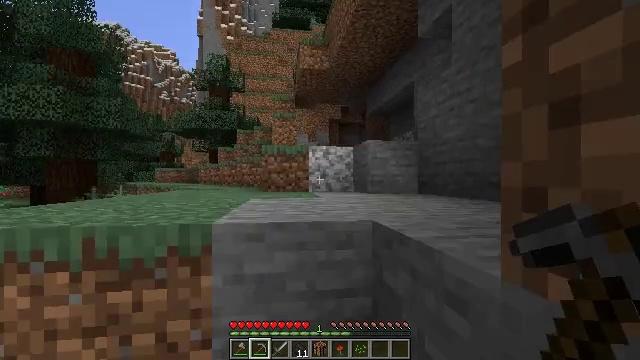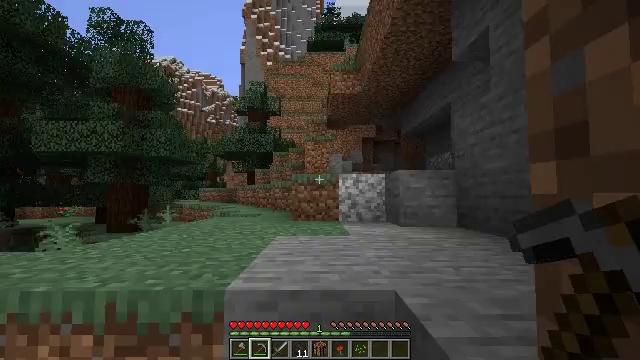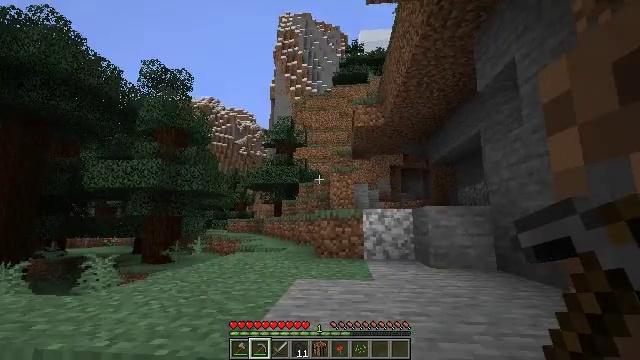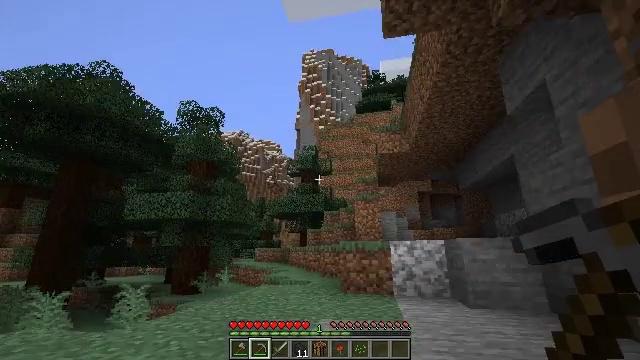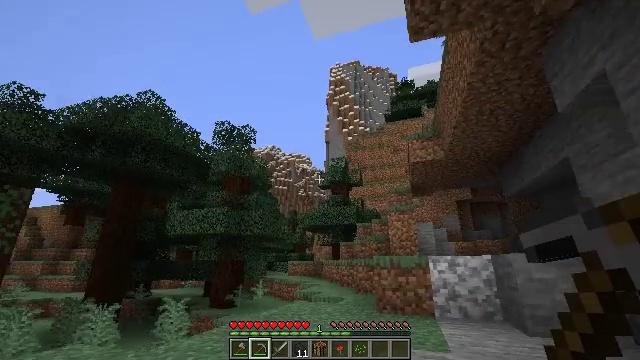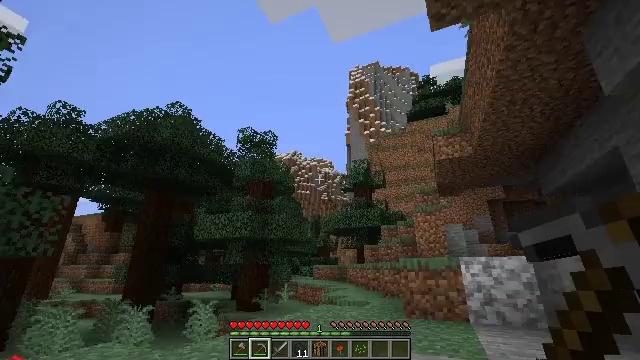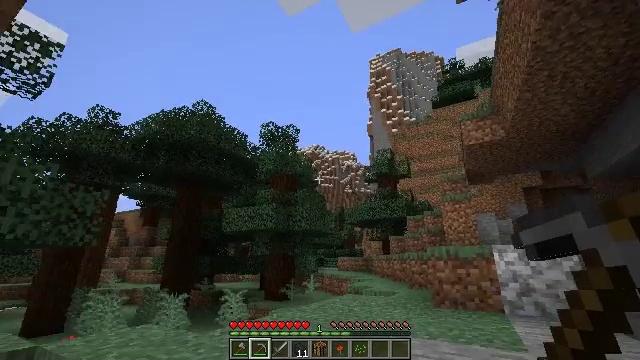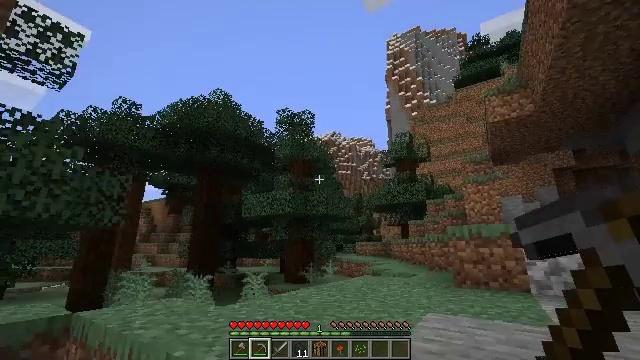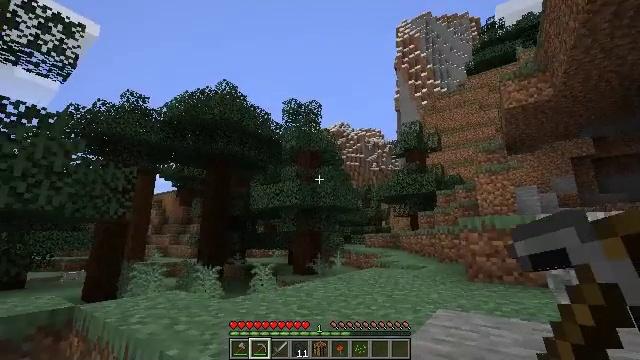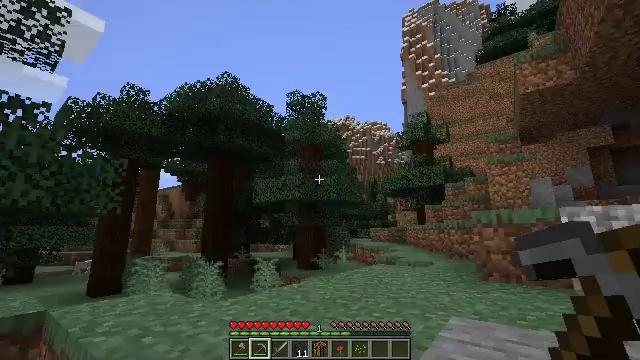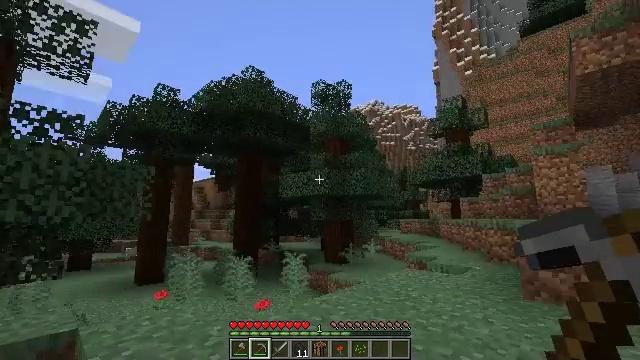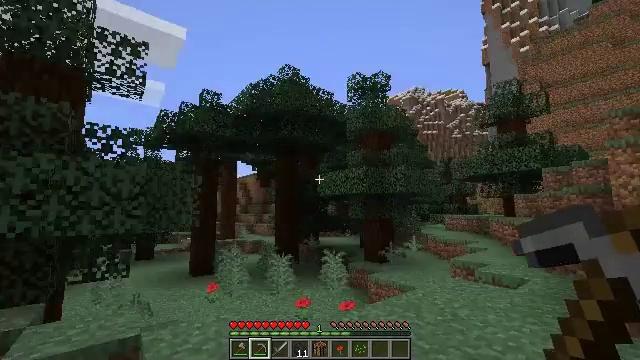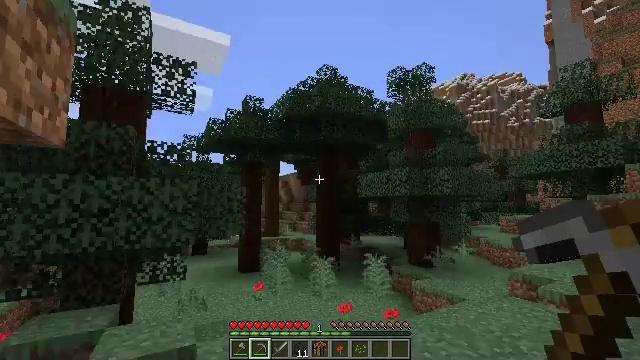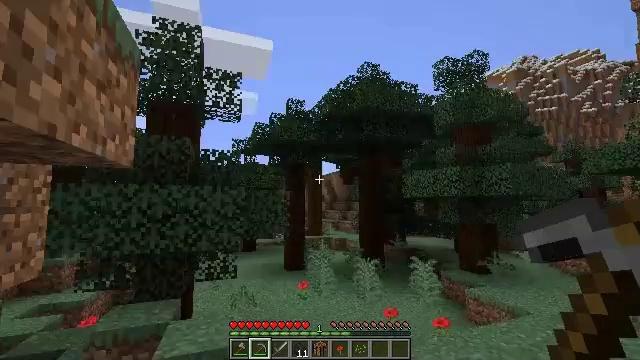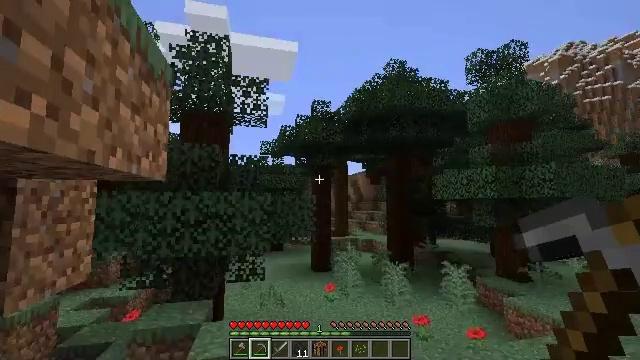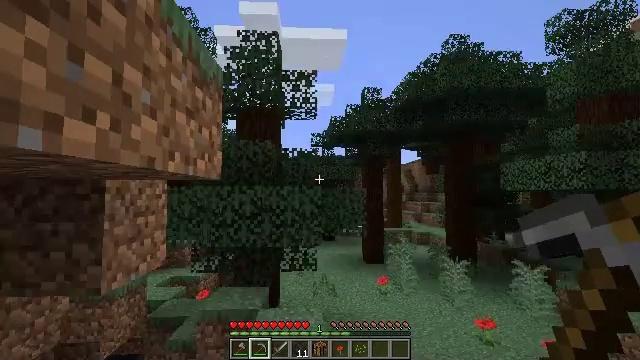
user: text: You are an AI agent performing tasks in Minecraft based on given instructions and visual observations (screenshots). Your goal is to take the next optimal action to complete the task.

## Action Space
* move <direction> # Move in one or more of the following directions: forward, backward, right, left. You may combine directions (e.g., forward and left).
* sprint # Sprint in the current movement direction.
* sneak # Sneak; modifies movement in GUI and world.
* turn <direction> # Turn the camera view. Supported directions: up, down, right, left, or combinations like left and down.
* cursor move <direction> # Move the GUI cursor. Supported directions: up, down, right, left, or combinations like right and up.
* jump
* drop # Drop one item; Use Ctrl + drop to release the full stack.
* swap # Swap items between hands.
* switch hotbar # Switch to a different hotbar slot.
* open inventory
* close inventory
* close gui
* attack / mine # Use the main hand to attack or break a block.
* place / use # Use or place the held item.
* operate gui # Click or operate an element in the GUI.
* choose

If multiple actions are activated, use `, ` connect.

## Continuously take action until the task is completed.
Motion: motion action
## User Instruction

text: Remove the large fern from the terrain.
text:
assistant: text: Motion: move forward, turn left and up, jump
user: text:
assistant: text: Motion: move forward, turn left and up, jump
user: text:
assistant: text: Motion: move forward, turn left and up, jump
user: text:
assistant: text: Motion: move forward, turn left and up
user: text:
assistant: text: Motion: move forward, turn left
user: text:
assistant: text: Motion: move forward, turn left and down
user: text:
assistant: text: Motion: move forward, turn left and down
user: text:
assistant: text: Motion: move forward, turn left and down
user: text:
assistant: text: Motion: move forward and move right, turn left and down
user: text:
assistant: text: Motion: move forward and move right, turn left and down, jump
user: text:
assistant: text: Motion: move forward and move right, turn left and down, jump
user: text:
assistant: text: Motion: move forward and move right, turn left and down, jump
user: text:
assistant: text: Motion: move forward, turn left, jump
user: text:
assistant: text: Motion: move forward, turn left, jump
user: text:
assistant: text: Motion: move forward, turn left and down
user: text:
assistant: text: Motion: move forward, turn left and down
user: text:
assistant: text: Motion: move forward, turn left and down
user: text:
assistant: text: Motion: move forward, turn left and down
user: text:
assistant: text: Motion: move forward, turn left and down
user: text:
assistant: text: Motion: move forward
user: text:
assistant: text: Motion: move forward
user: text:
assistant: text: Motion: move forward
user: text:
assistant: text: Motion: move forward
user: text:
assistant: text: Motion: move forward
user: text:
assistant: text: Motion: move forward
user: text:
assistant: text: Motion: move forward and move right
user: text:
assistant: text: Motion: move forward and move right, turn right and down
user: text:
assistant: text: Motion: move forward and move right, turn right and down
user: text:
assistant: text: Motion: move forward and move right, turn right and down
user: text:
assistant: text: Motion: move forward and move right